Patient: sex M, age 60
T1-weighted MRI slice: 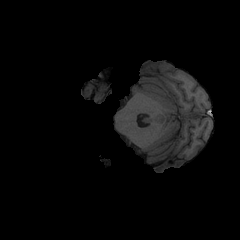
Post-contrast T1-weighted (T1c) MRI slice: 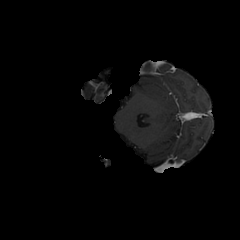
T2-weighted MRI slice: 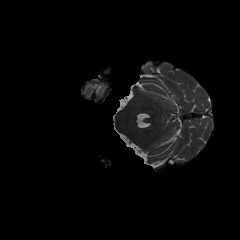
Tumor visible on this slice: no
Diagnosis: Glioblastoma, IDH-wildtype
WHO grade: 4